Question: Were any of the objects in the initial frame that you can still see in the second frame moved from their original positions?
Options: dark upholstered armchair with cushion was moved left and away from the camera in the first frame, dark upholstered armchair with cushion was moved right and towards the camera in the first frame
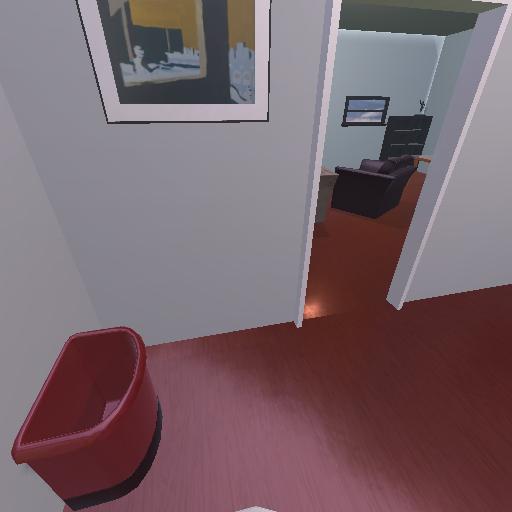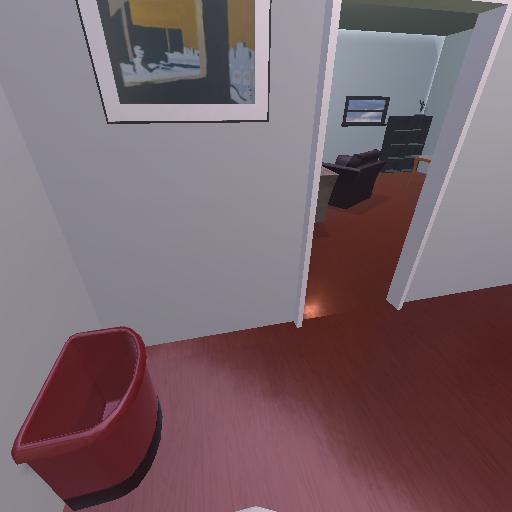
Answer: dark upholstered armchair with cushion was moved left and away from the camera in the first frame